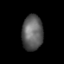
Tissue: lung
Cell type: Others
Senescence score: 0.2127
Nuclear area (px): 723
Mean DAPI intensity: 94.852